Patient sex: M
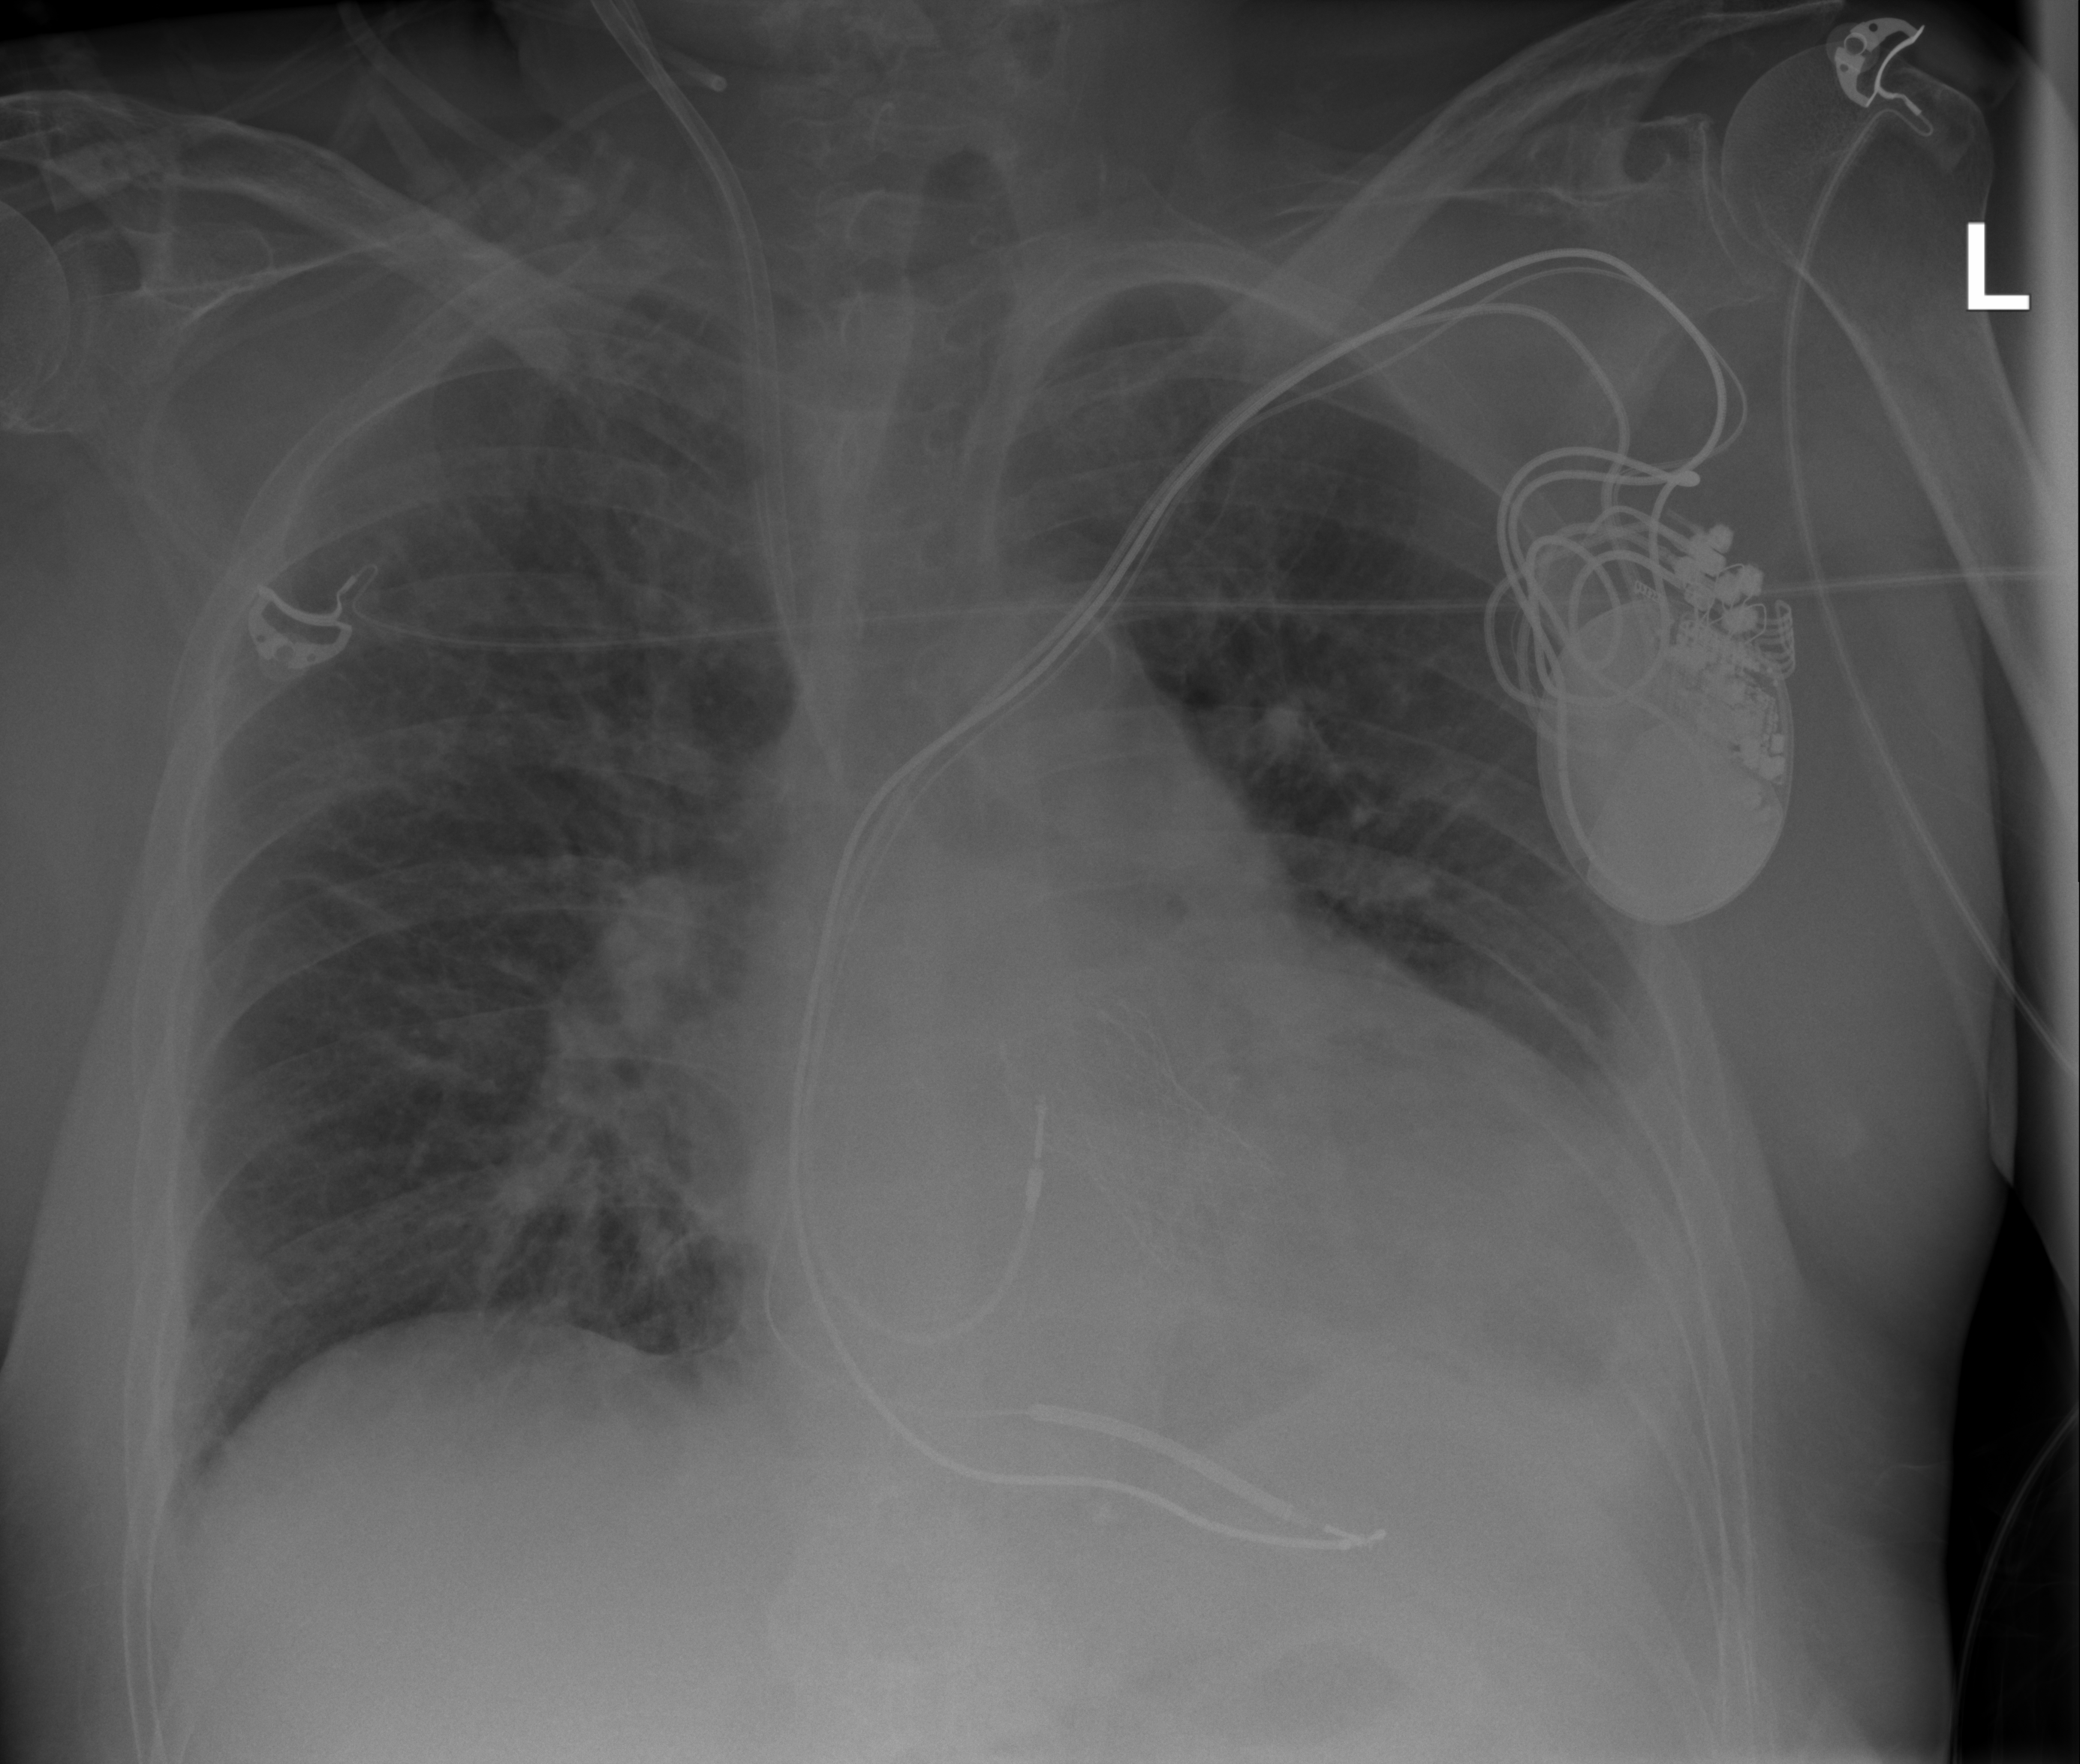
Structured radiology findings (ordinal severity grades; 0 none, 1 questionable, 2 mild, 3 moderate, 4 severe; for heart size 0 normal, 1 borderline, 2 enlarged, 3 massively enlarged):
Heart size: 2
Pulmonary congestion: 2
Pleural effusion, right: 2
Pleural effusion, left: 2
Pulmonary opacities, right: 0
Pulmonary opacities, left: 0
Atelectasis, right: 0
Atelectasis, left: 2